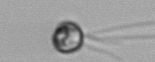
Label: flagellate_morphotype1